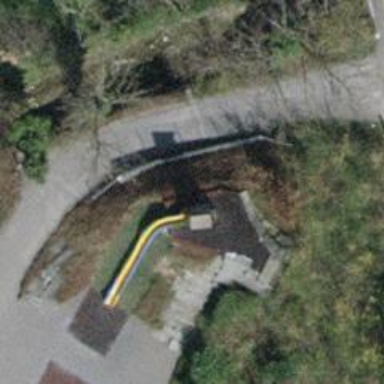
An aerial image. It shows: Playground featuring slide.